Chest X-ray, PA view. Patient: 53 years old, sex F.
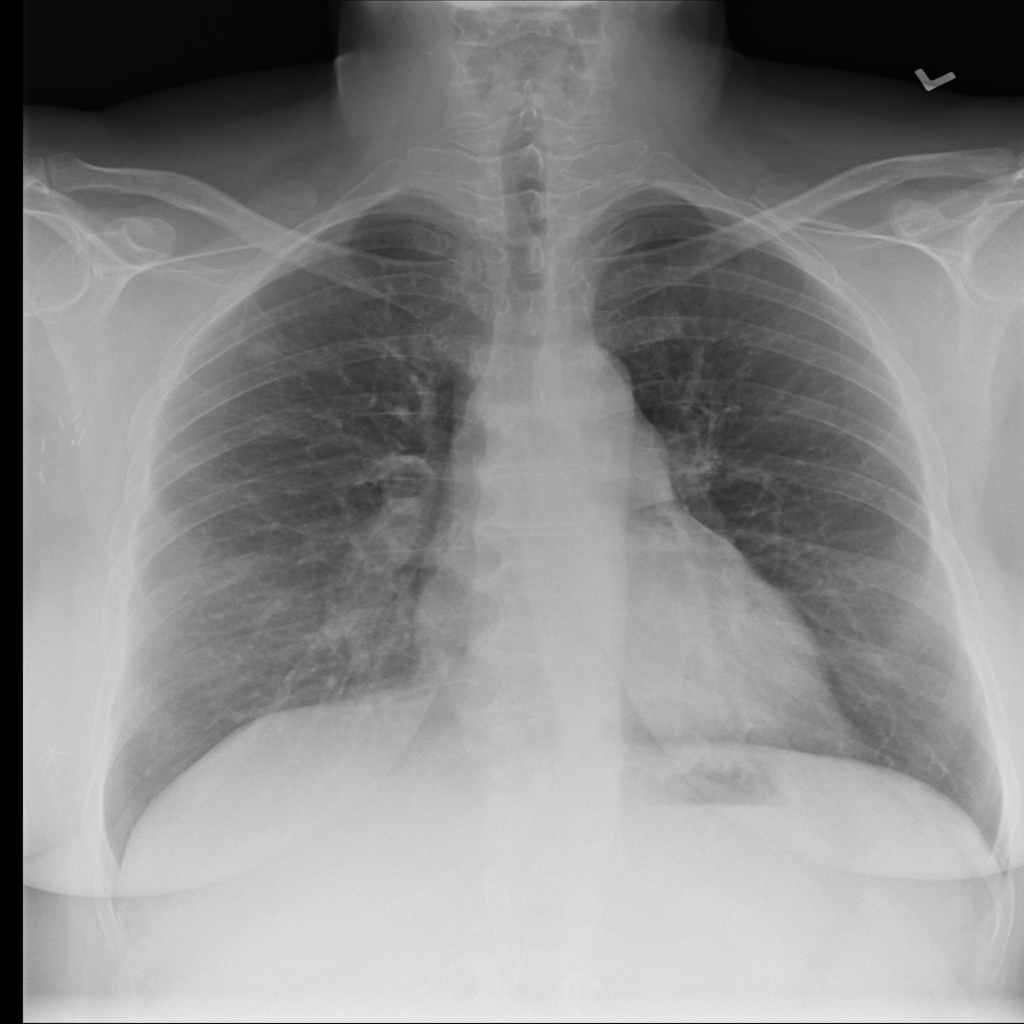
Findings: Infiltration, Nodule